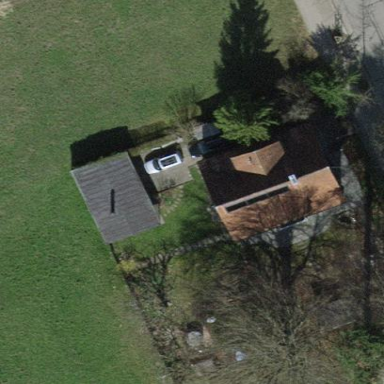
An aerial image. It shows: Building with tiled roof.